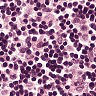
Metastatic tissue present: no